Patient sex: M
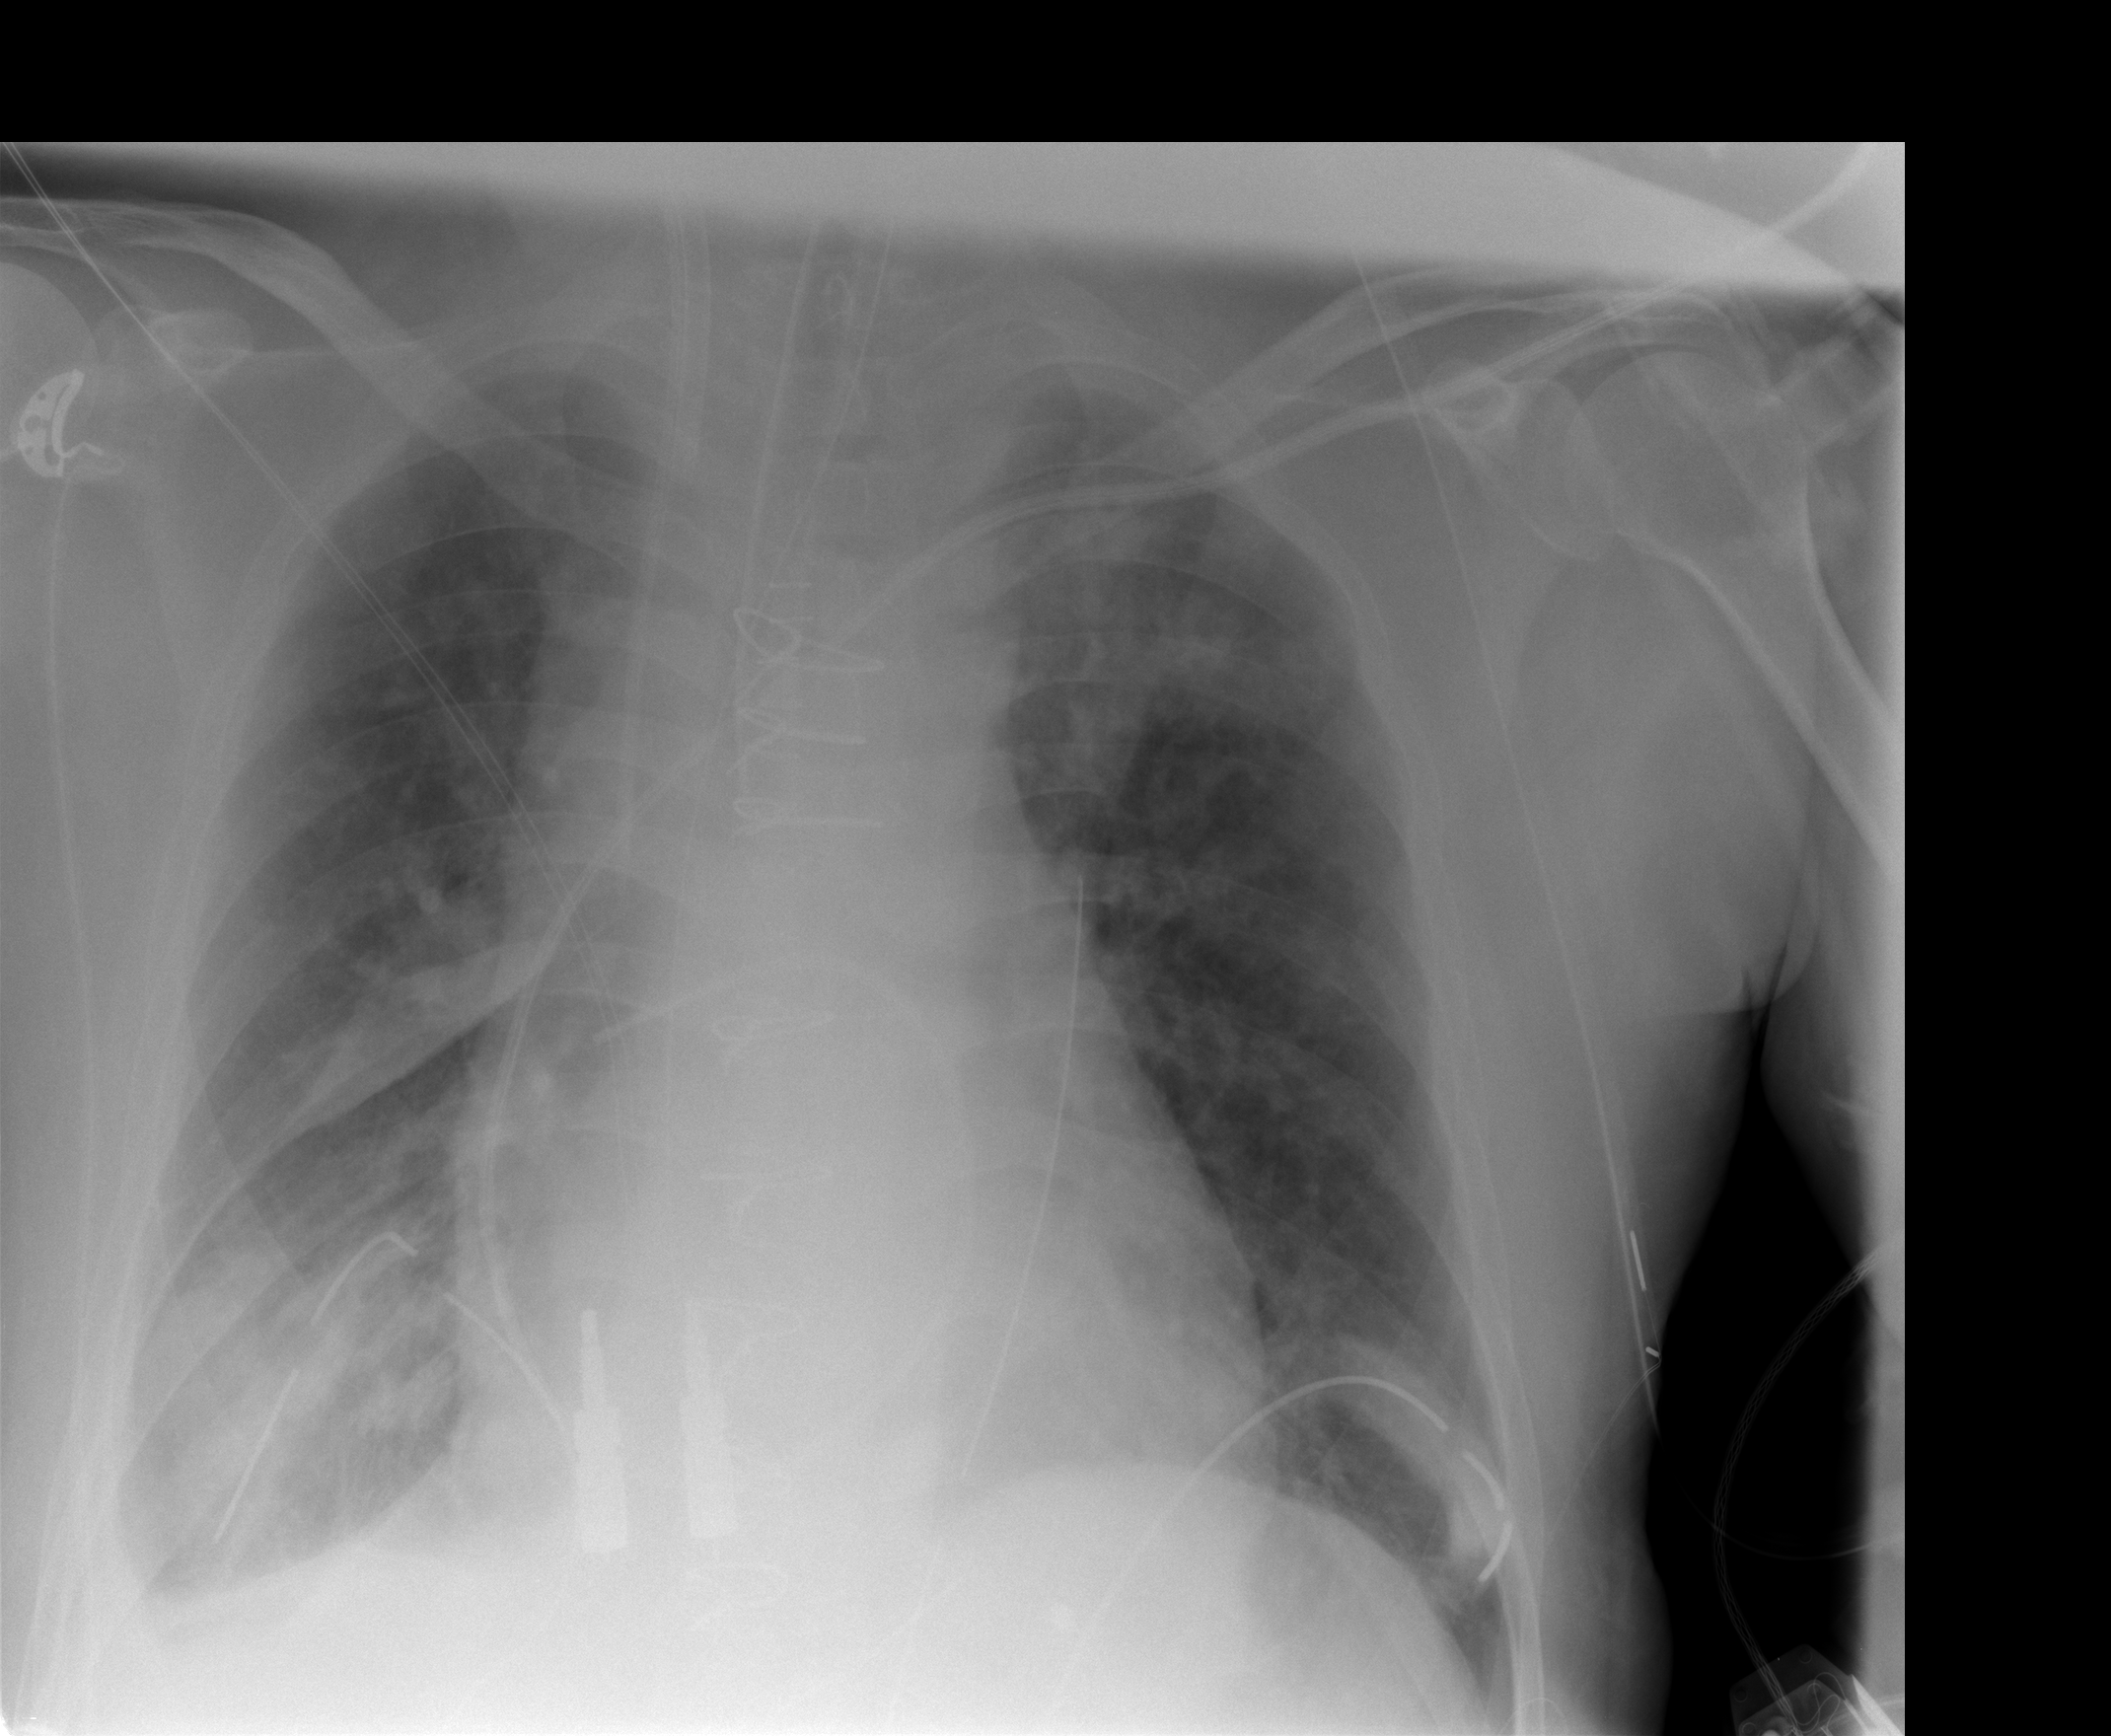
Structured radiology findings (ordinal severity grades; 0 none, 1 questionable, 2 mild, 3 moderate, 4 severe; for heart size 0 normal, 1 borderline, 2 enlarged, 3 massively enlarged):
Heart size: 0
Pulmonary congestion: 0
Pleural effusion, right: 2
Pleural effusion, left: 0
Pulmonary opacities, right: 2
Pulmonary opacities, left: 2
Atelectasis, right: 2
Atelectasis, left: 0